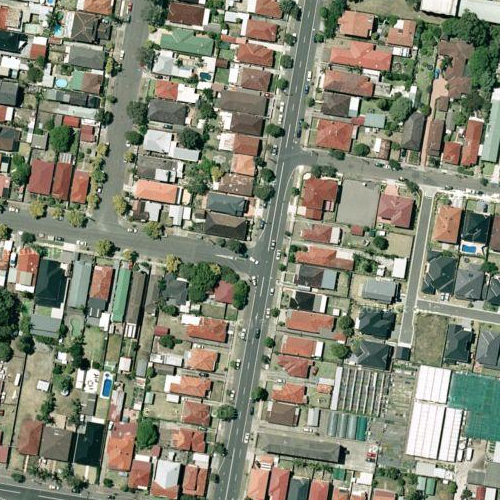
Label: sydney